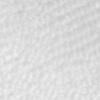
Label: no_change